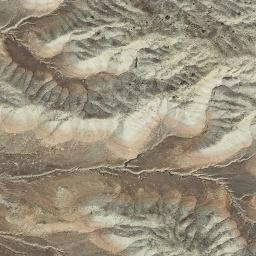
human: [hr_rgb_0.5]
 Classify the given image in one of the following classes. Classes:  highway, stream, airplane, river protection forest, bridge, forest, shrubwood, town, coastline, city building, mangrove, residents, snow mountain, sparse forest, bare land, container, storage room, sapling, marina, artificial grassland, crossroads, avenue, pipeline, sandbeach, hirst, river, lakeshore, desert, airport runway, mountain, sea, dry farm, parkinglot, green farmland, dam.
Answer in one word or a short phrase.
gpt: mountain